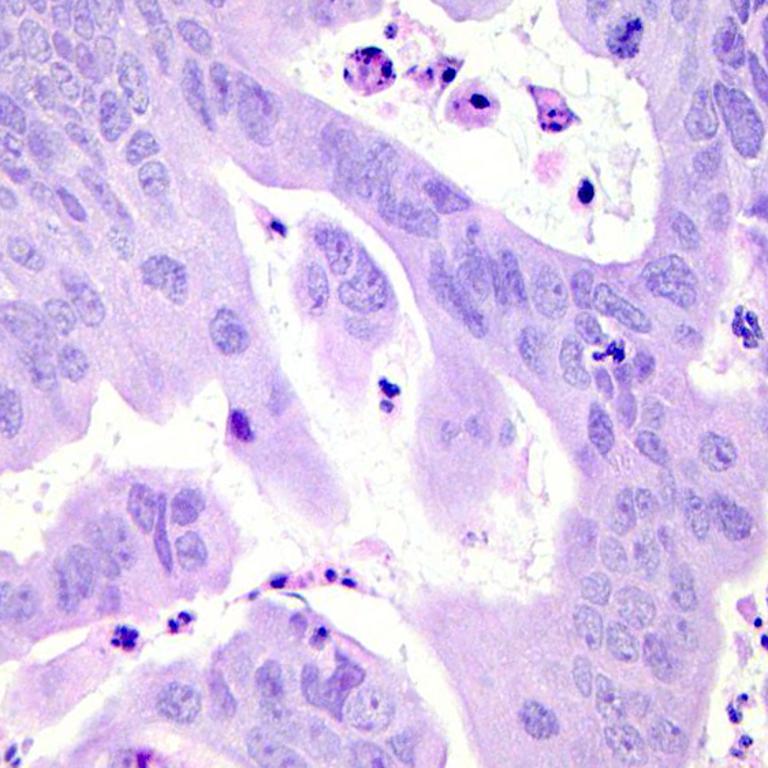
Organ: colon
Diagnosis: adenocarcinomas